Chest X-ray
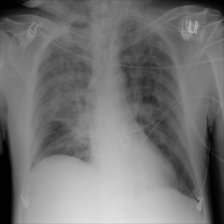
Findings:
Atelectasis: negative
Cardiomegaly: negative
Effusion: negative
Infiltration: positive
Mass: negative
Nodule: negative
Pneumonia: negative
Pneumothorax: negative
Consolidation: negative
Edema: negative
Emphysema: negative
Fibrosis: negative
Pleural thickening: negative
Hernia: negative